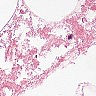
Metastatic tissue present: no